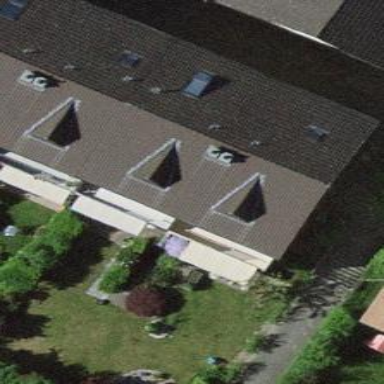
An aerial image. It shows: Terrace building with gabled roof.